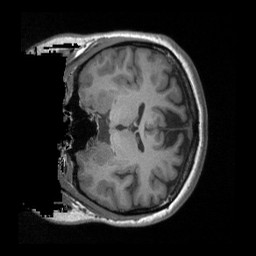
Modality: T1w
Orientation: coronal
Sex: female